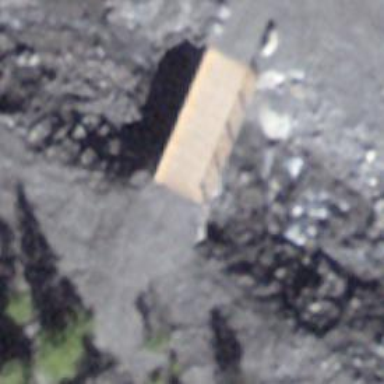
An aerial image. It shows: Path on bridge.